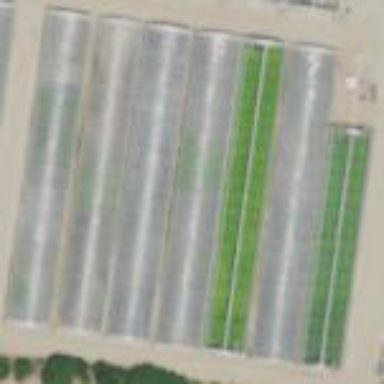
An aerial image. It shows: Greenhouse.